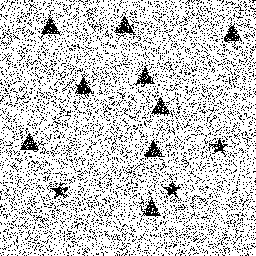
Squares: 0
Triangles: 9
Stars: 3
Total shapes: 12